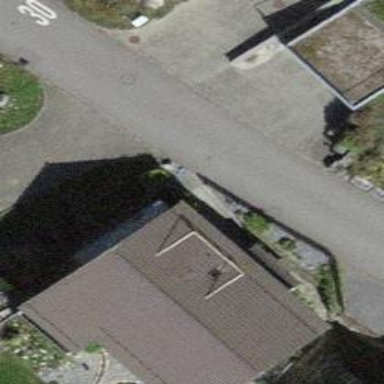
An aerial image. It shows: Building with tiled roof.